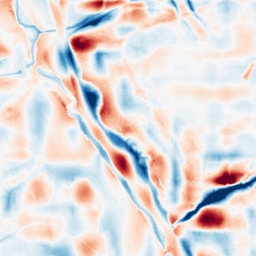
Category: wavelet
Decomposition family: wavelet_dwt
Decomposition parameters: wavelet: sym4
level: 5
Upsampling method: bspline
Upsampling parameters: scale: 2
Upsampling scale: 2